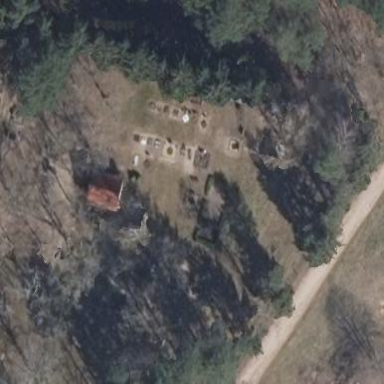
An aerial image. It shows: Cemetery.